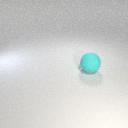
large cyan rubber sphere